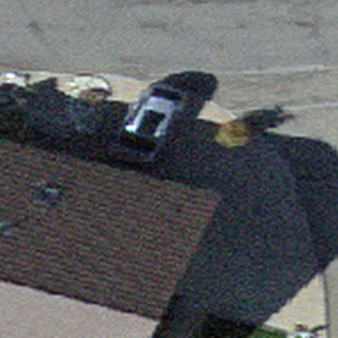
Label: other